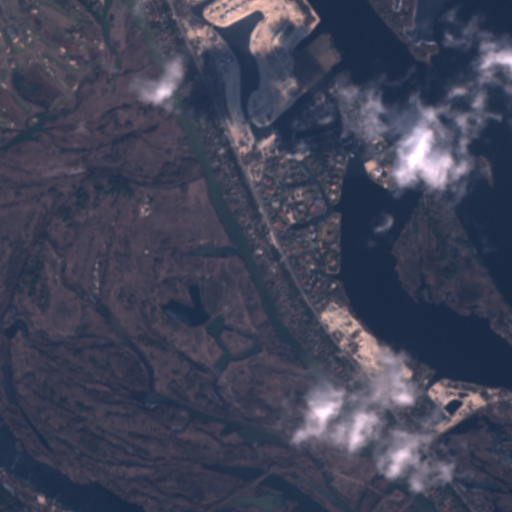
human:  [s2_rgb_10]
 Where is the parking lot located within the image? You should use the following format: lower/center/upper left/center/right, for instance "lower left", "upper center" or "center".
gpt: The parking lot is located in the center of the image.
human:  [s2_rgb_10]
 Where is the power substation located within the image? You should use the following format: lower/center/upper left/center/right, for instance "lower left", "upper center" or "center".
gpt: The power substation is located in the upper center of the image.
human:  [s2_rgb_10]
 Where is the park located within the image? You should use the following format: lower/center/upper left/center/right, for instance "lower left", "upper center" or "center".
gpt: There is no park in the image.